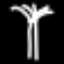
Label: palm tree